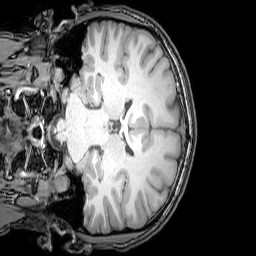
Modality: T1w
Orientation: coronal
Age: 21
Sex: male
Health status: healthy
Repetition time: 0.081 s
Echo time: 0.037 s